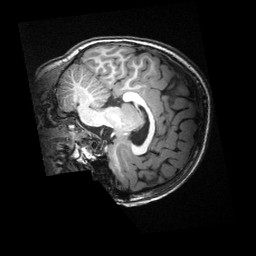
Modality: T1w
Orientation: sagittal
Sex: female